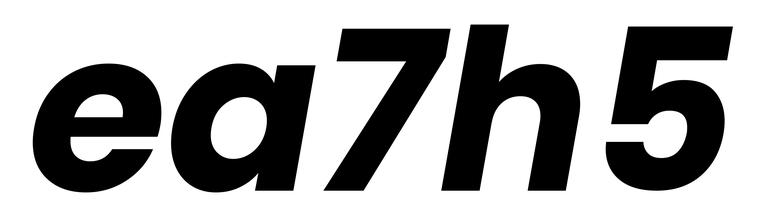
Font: Poppins-BoldItalic